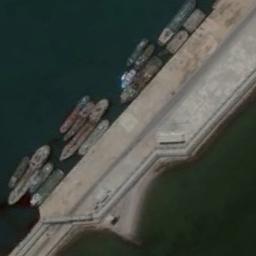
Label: ship